Question: First my knowledge of C++ is limited, as well I'm new to pinvoke.
I've got a library with some very old code in it, that we want to use with C# but of course being old it's in unmanged C++. I am looking to make a C# dll wrapper for the lib. so in future anyone who wants to use the code can just use the dll. However I can find how to export the function to do a pinvoke. I tried dumpbin but didn't see any. Or do I just need to get the functions from the code? Below is the dumpbin.

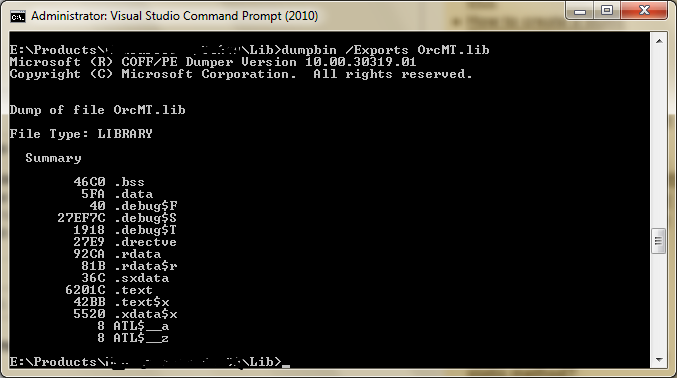
Answer: What you need to do depends on what sort of library it is.
1. If it is a static library then you'll need to build a DLL and link the .lib file to that DLL. Then your C# code can p/invoke to the DLL you built.
2. If it is an import library for a DLL, then you just p/invoke straight to the DLL. The .lib file is no use to you here.